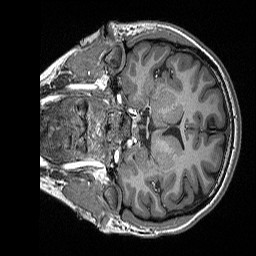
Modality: T1w
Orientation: coronal
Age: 20
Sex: female
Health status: healthy
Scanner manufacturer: siemens
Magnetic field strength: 3 T
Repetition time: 2.3 s
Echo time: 0.00298 s